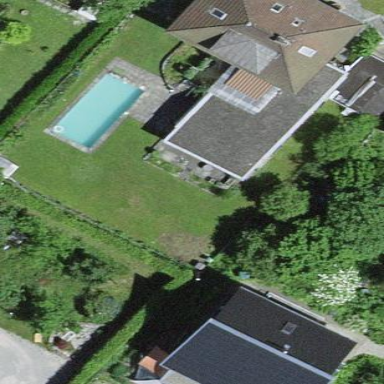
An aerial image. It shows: Hipped roof on residential building.